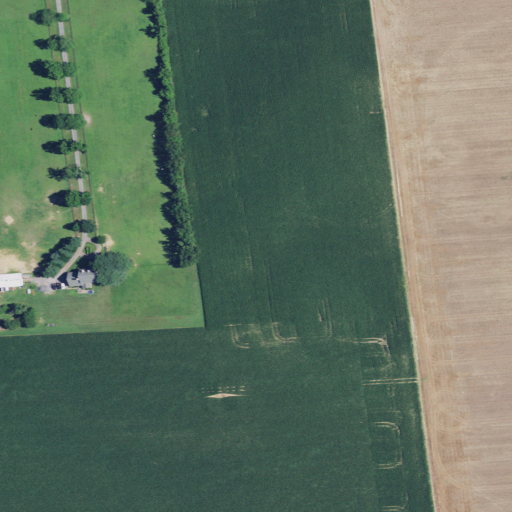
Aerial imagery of mountain in Delaware named Sugar Hill containing cultivated crops, low intensity development, and open development